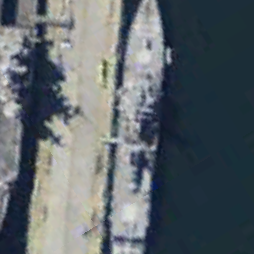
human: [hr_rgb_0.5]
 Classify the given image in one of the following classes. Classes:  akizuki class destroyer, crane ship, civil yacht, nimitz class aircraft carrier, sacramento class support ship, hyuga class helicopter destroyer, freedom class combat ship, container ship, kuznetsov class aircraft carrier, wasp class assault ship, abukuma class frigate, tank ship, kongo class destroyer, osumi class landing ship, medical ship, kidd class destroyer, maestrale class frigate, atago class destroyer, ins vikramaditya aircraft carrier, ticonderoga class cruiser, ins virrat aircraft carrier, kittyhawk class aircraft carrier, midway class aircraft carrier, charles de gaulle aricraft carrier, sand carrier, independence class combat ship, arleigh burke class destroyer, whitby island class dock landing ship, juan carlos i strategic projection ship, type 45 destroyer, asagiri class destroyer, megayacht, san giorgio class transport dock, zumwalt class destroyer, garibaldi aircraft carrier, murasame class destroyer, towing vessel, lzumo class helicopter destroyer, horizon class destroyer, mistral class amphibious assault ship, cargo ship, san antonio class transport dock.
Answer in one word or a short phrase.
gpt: Arleigh Burke class destroyer